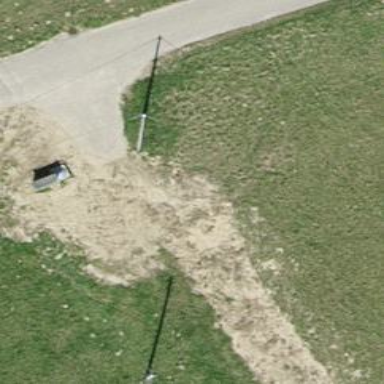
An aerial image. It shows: Minor power line.